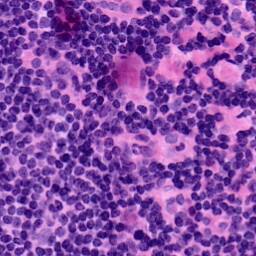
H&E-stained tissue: LymphNode